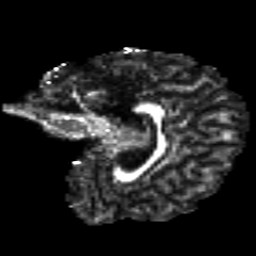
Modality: FA
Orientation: sagittal
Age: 34
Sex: female
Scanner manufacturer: siemens
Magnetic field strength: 3 T
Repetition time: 8.8 s
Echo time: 0.085 s